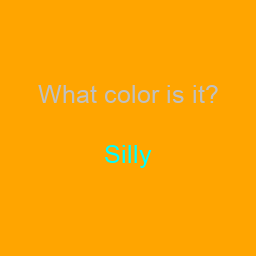
Color: cyan
Background color: orange
Question text color: silver